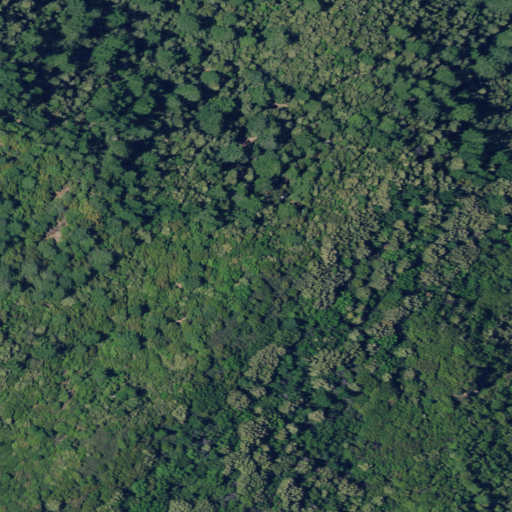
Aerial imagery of mountain in California named Queen Peak containing evergreen forest and mixed forest